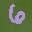
Label: 6